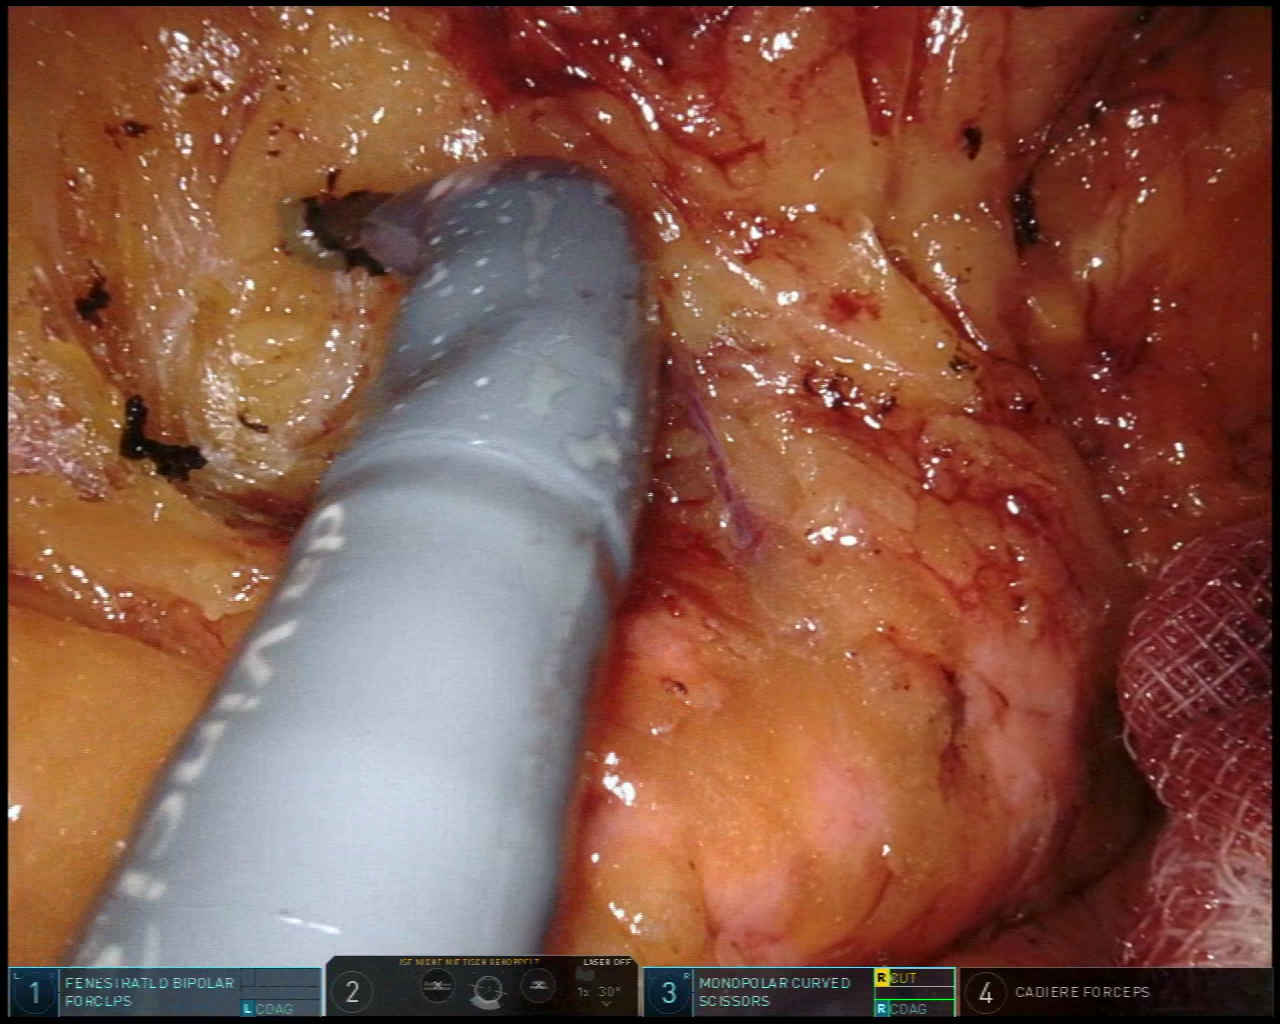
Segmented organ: pancreas
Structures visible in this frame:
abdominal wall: no
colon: no
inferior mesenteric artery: no
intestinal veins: yes
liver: no
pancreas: yes
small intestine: no
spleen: no
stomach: no
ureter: no
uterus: no
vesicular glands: no